Current action and preconditions to check: path_clear

Your task: For each precondition in the list above, predict whether it will hold at this action.

Consider the current scene as observed from the mobile robot's camera, and analyze the predicted future states of all dynamic agents (e.g., people, animals, vehicles, or any moving entities) within the NEXT SECOND.

IMPORTANT: Only answer "very likely" if you are absolutely certain—based on strong, clear evidence—that a dynamic agent will violate the precondition in the predicted future state. Do NOT answer "very likely" for unlikely, ambiguous, or low-probability risks.

Ask yourself for each precondition: Is there a high probability, with clear and convincing evidence, that the predicted future states of any dynamic agent will interfere with the predicted future state of the currently executing action within the NEXT SECOND, causing that precondition to fail?

Assess the risk level based on these predictions. Use "likely" or "very likely" if motions create a clear risk of interference.

Use "neutral" or "improbable" if agents are nearby but their predicted paths are clearly diverging or non-conflicting.

Failure Risk Categories: "very improbable", "improbable", "neutral", "likely", "very likely"

Answer Format: Output ONLY the probability_of_failure value from these categories: "very improbable", "improbable", "neutral", "likely", "very likely"

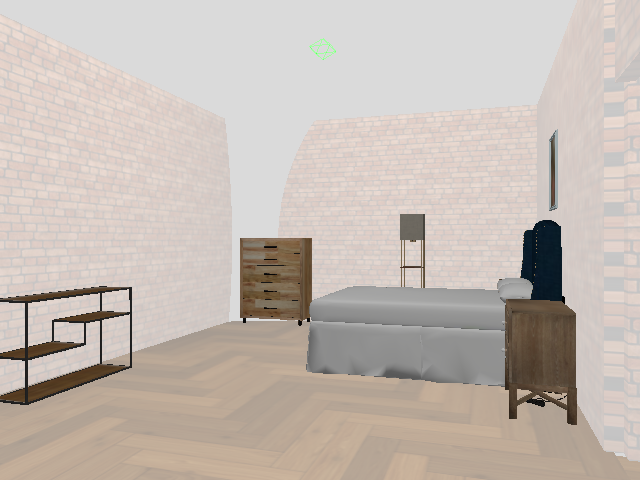

Answer: very improbable